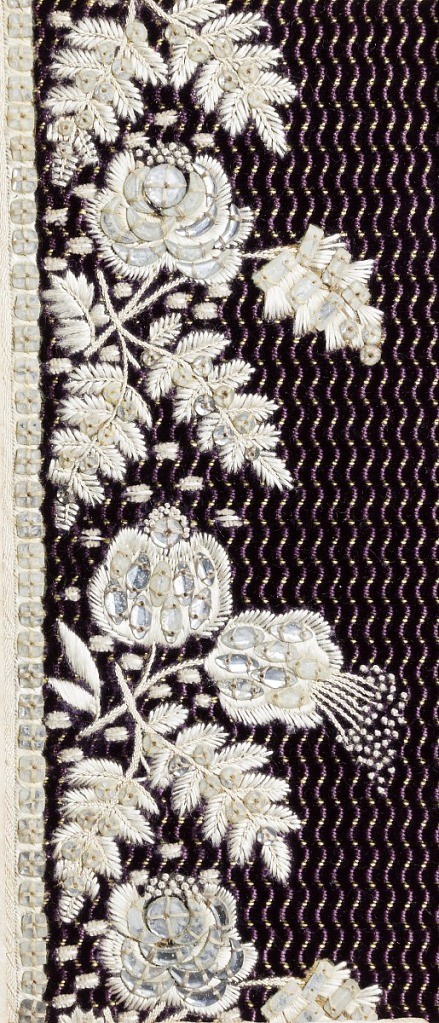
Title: Embroidery sample
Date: ca. 1775–1805
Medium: silk, glass, paper Technique: embroidered on cut voided supplementary warp pile in a compound foundation (velvet)
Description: Floral pattern embroidered with white silk and clear glass on ground of purple velvet with wavy purple and yellow lines.